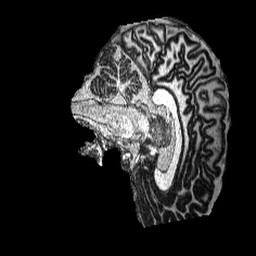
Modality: MP2RAGE
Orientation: sagittal